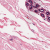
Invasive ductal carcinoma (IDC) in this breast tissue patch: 0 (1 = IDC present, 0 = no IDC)